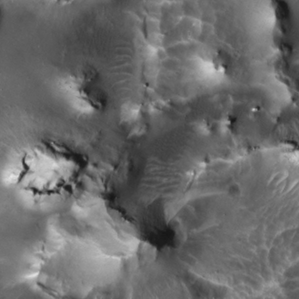
Label: non_frost